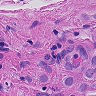
Metastatic tissue present: yes